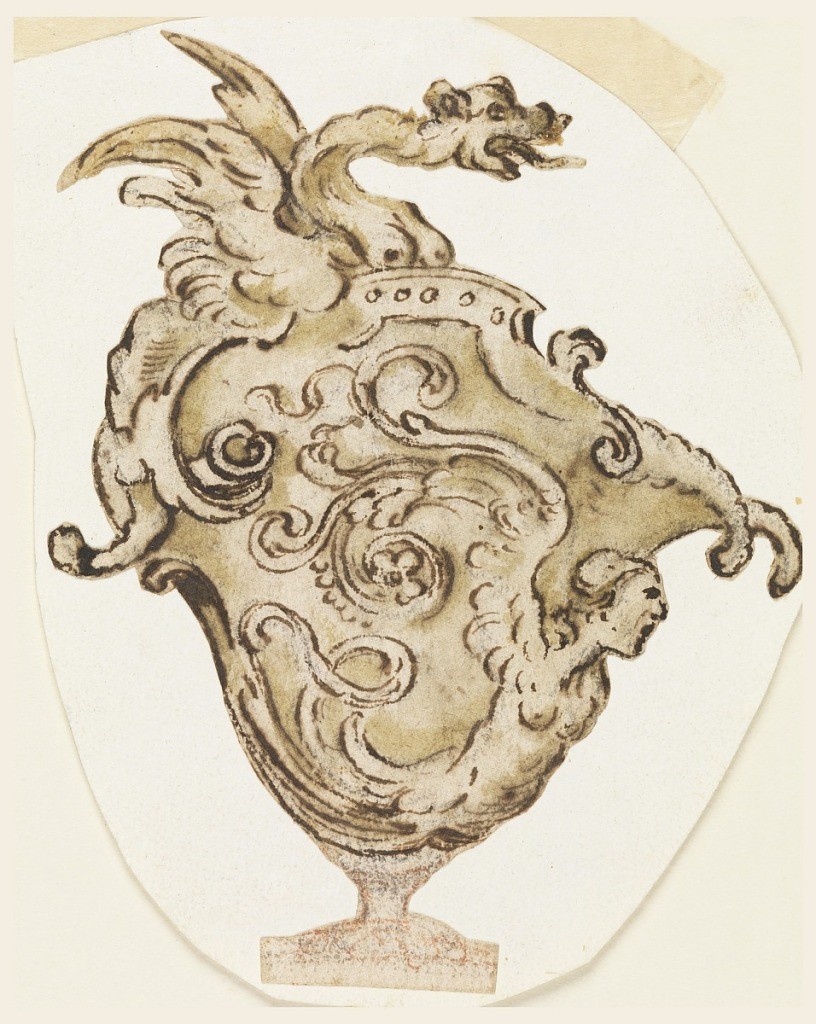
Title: Design for a Decorative Vase
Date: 1775–1800
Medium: Red crayon, graphite, pen and ink, brush and sepia, watercolor on paper
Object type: Drawing
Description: Vase with harpy as lower half of body, waves and curls; topped by dragon with breasts and extended tongue.